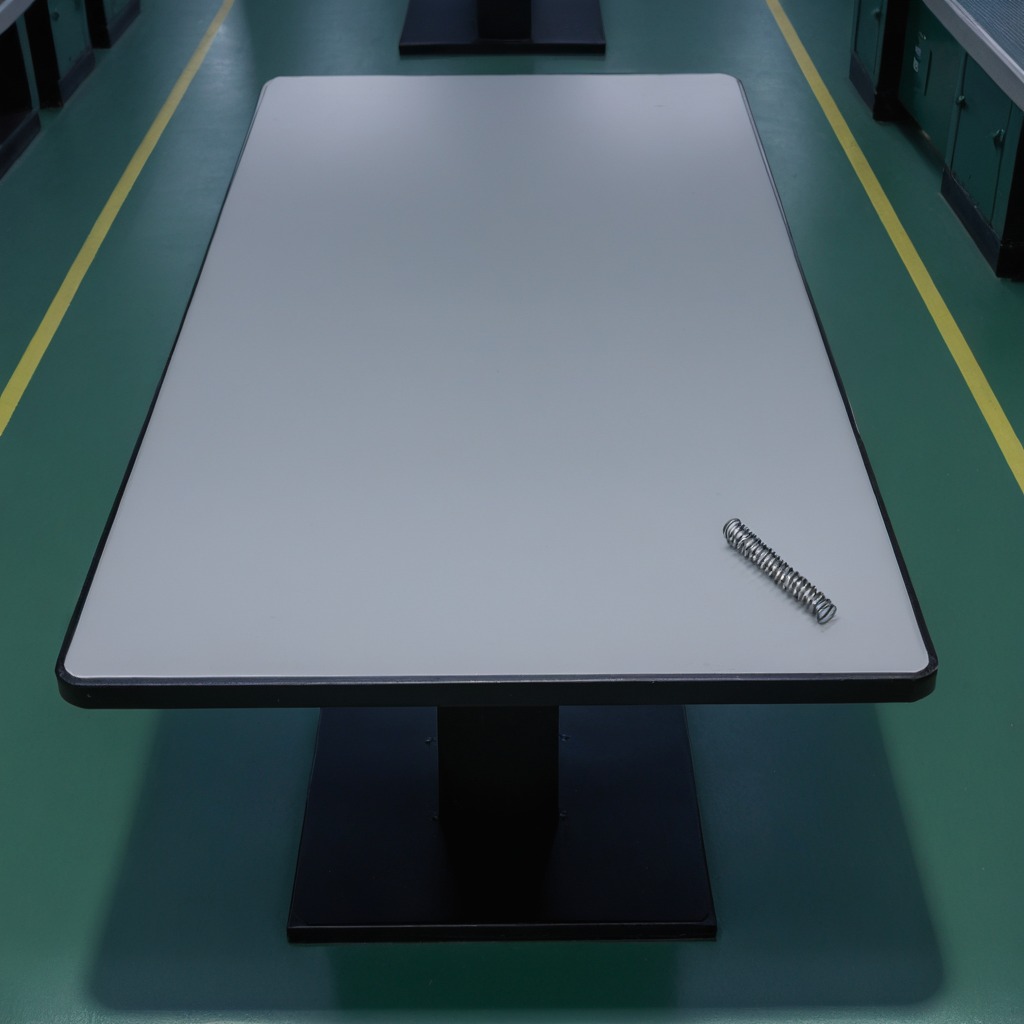
A coiled metal spring lies on a clean empty table in a railway signal maintenance room lit by harsh overhead fluorescents.